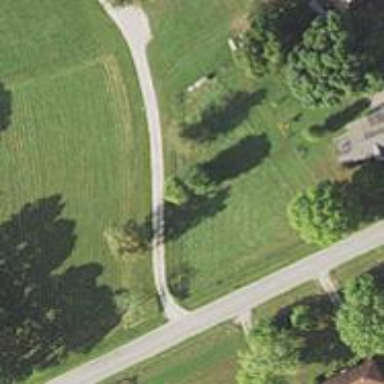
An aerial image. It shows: Driveway leading to service road.